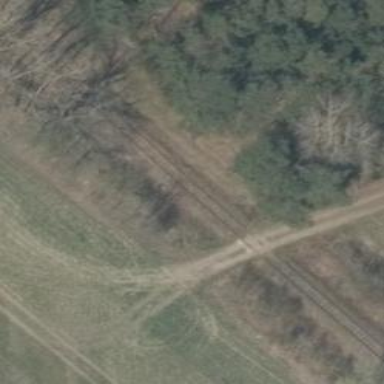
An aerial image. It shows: Level crossing along the railway.